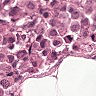
Metastatic tissue present: yes